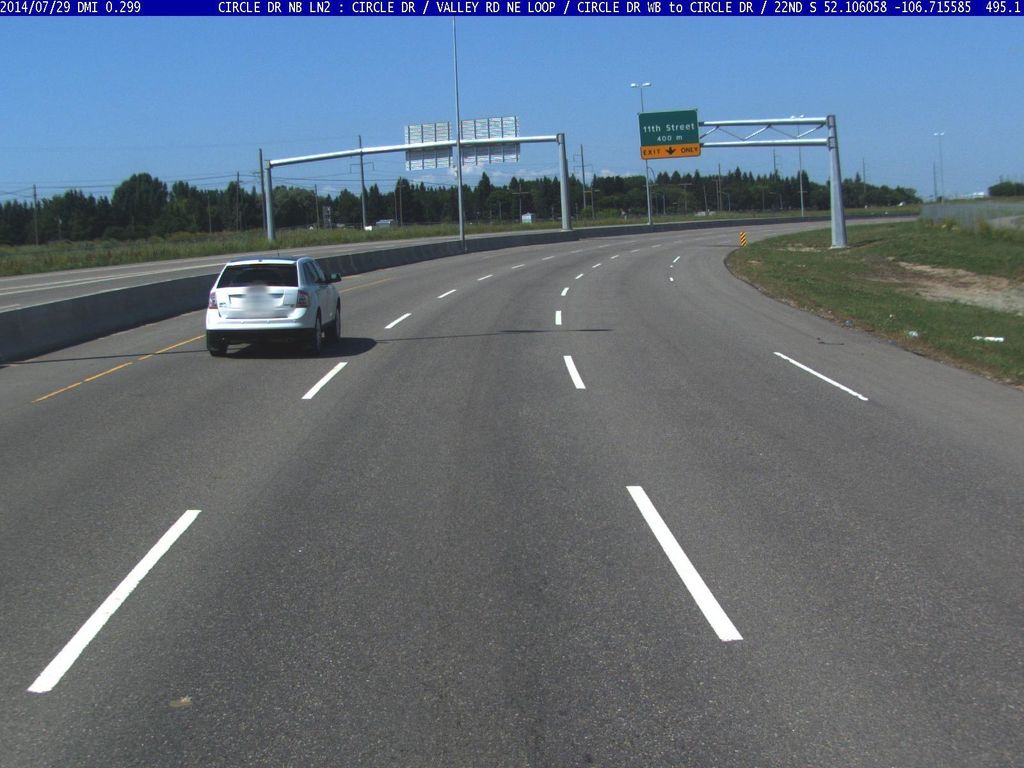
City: saskatoon